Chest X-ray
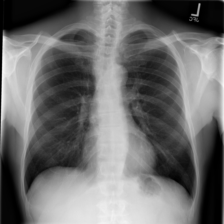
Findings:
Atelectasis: negative
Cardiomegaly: negative
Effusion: negative
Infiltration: negative
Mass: negative
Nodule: negative
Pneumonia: negative
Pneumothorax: negative
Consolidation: negative
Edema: negative
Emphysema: negative
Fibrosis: negative
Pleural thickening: negative
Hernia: negative